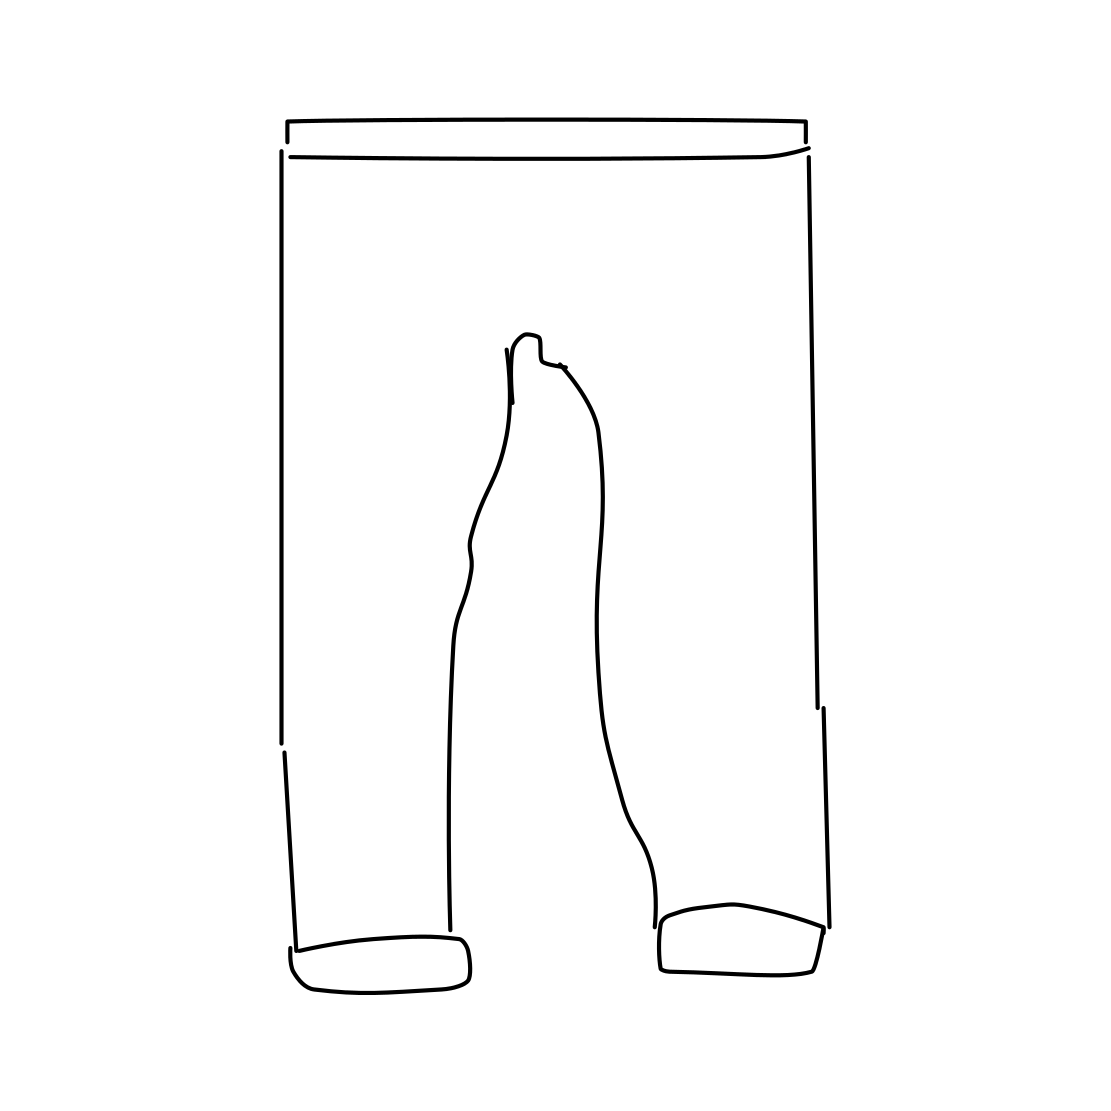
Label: trousers